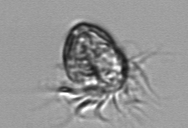
Label: Strombidium_morphotype1